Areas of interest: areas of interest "Tianming Driving School Headquarters Training Field"
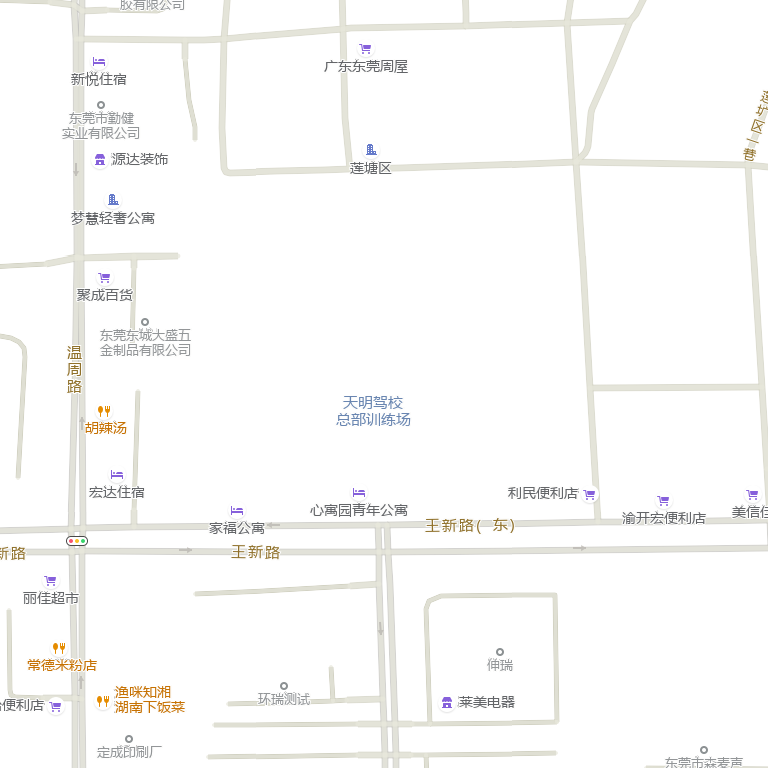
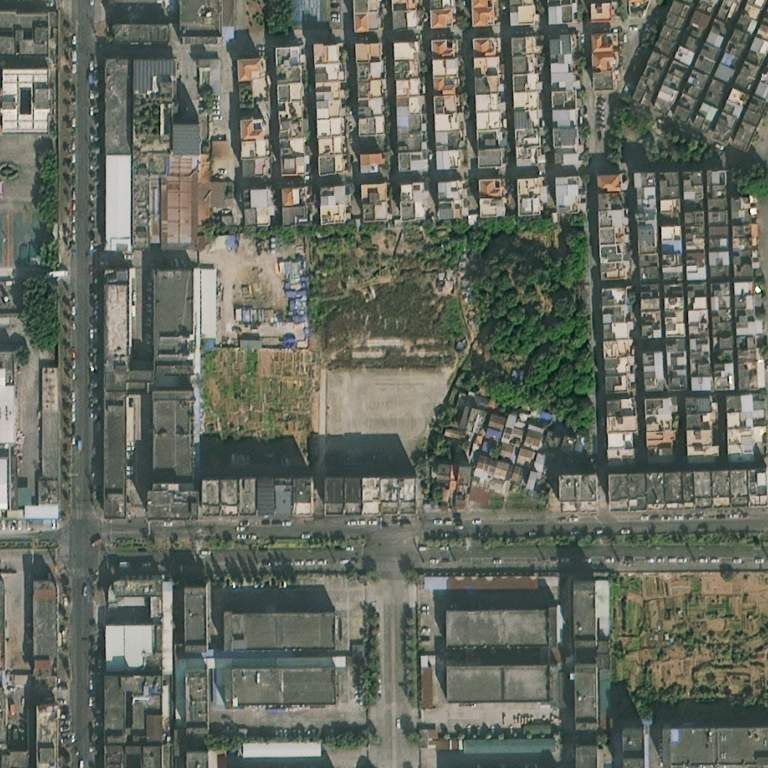